Aerial crown-view tile of a tropical tree (Barro Colorado Island, Panama), acquired 20250512:
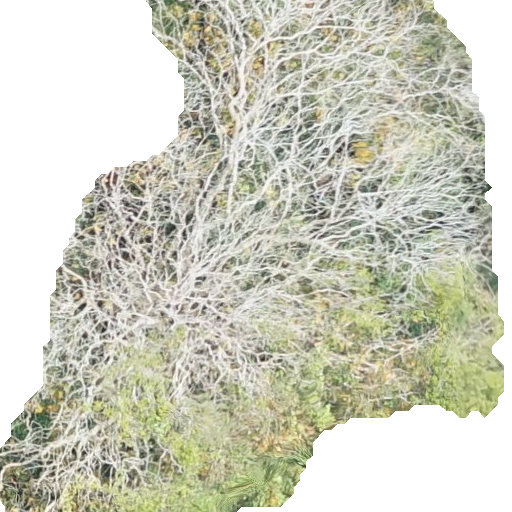
Species: Dipteryx oleifera
GBIF accepted scientific name: Dipteryx oleifera
Crown area: 330.182 m²